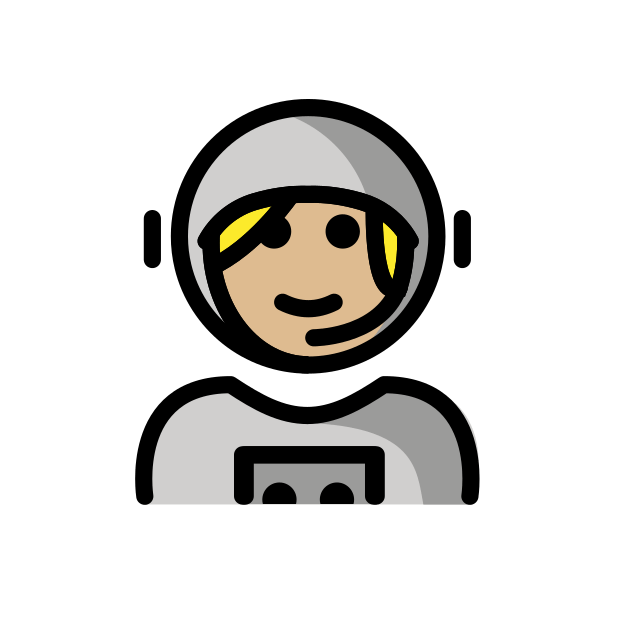
woman astronaut: medium-light skin tone